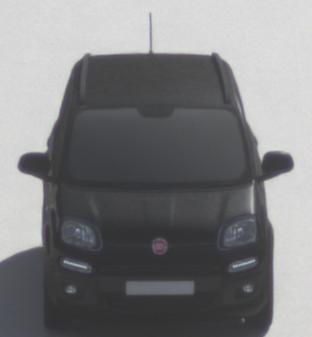
Make: Fiat
Model: Panda 1.2 8V
Detailed model: Panda (312)
Model produced from: 2013/02
Model produced until: 2013/12
Doors: 5
Color: black
Road condition: dry road
Daytime: morning or afternoon
Contrast: medium contrast